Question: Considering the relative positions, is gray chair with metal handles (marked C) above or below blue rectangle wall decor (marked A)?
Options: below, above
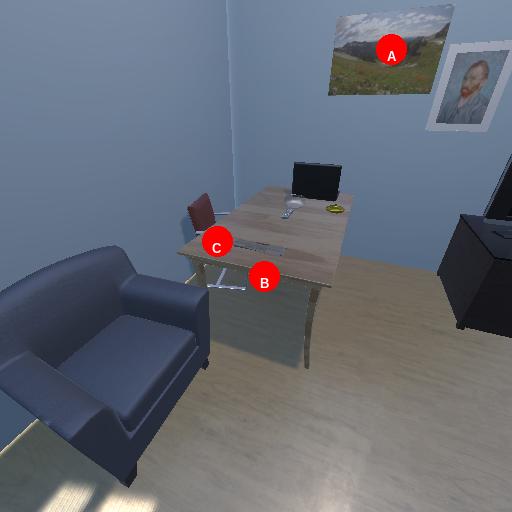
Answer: below